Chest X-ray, PA view. Patient: 58 years old, sex M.
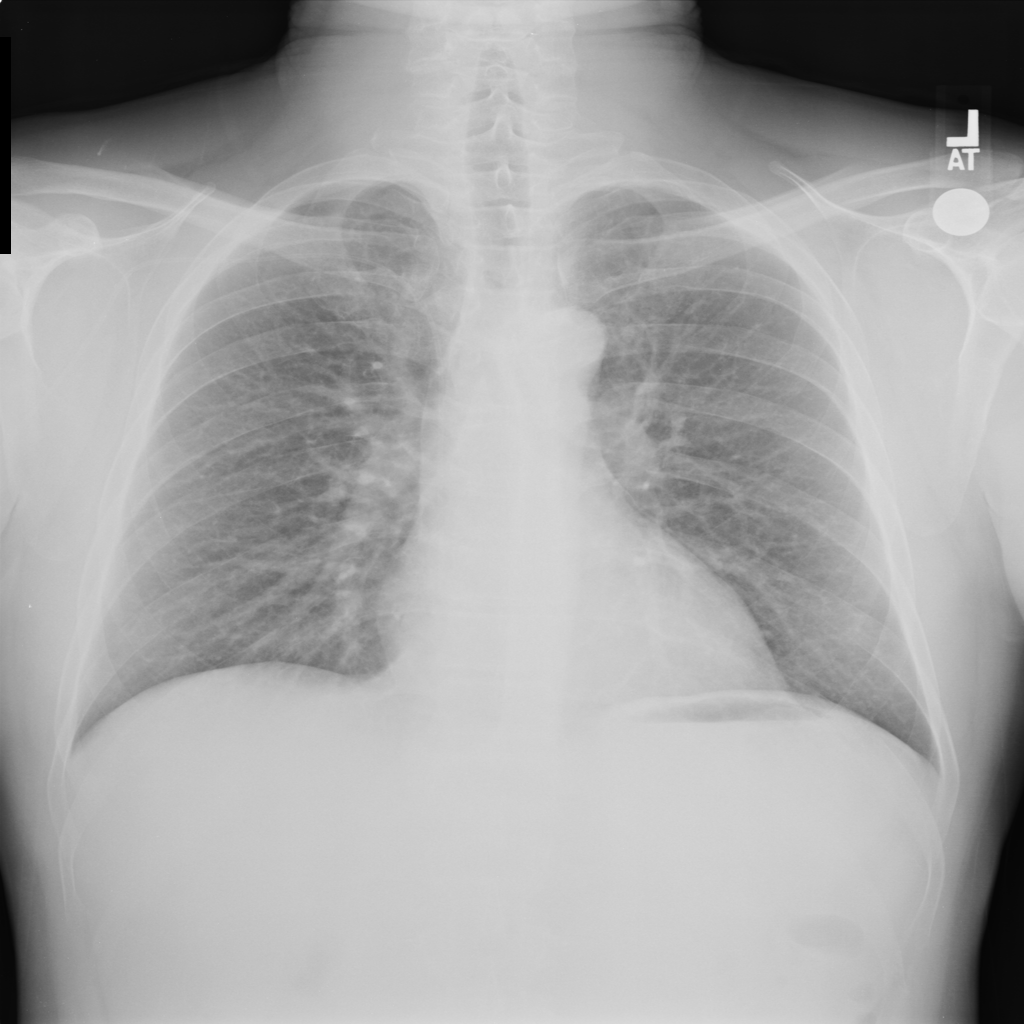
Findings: No Finding